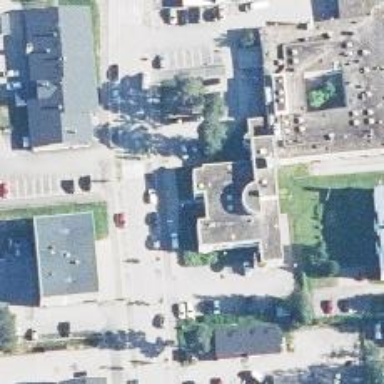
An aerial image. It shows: Fitness centre on leisure land.